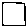
Label: square